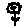
Label: flower